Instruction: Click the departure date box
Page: home
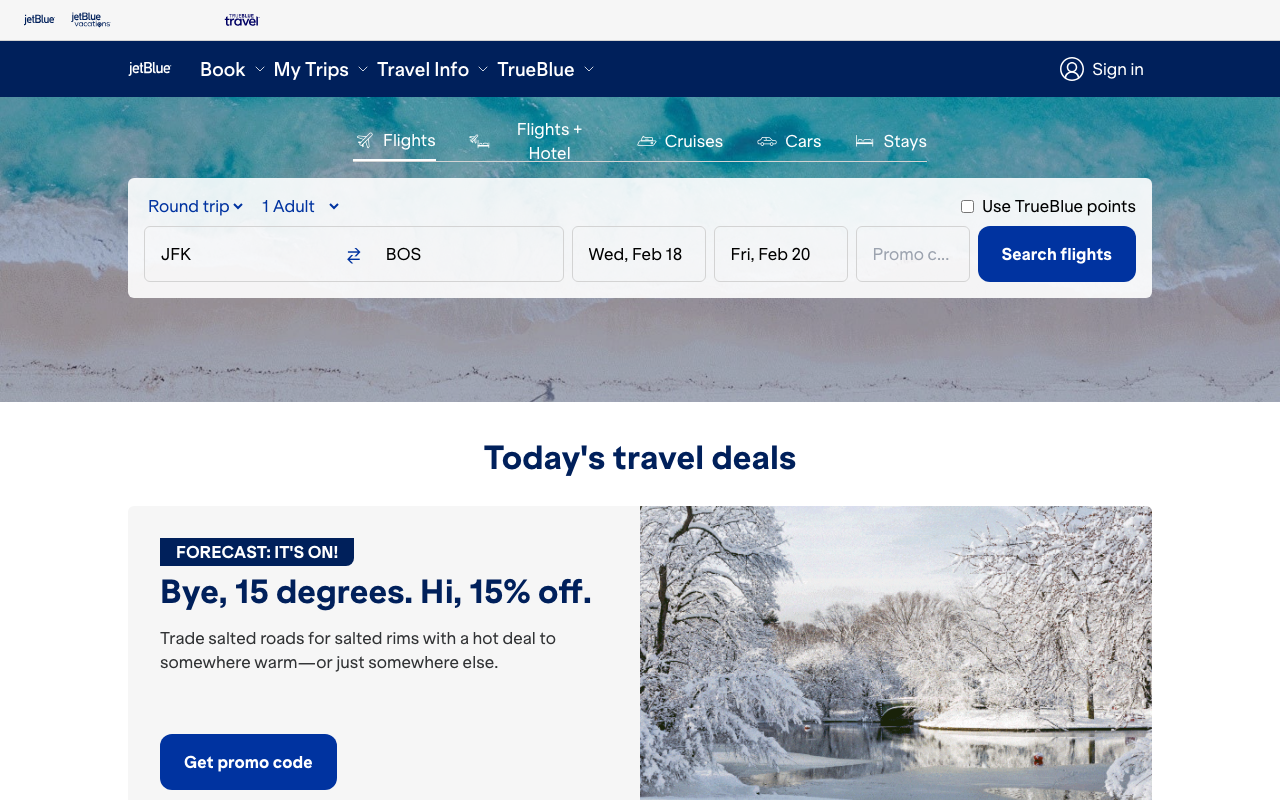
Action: click